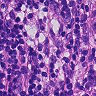
Metastatic tissue present: yes